Interaction volume radius: 5 \u00c5
Interaction volume height: 10 \u00c5
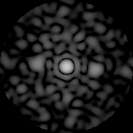
Disorder parameter: 0.8727